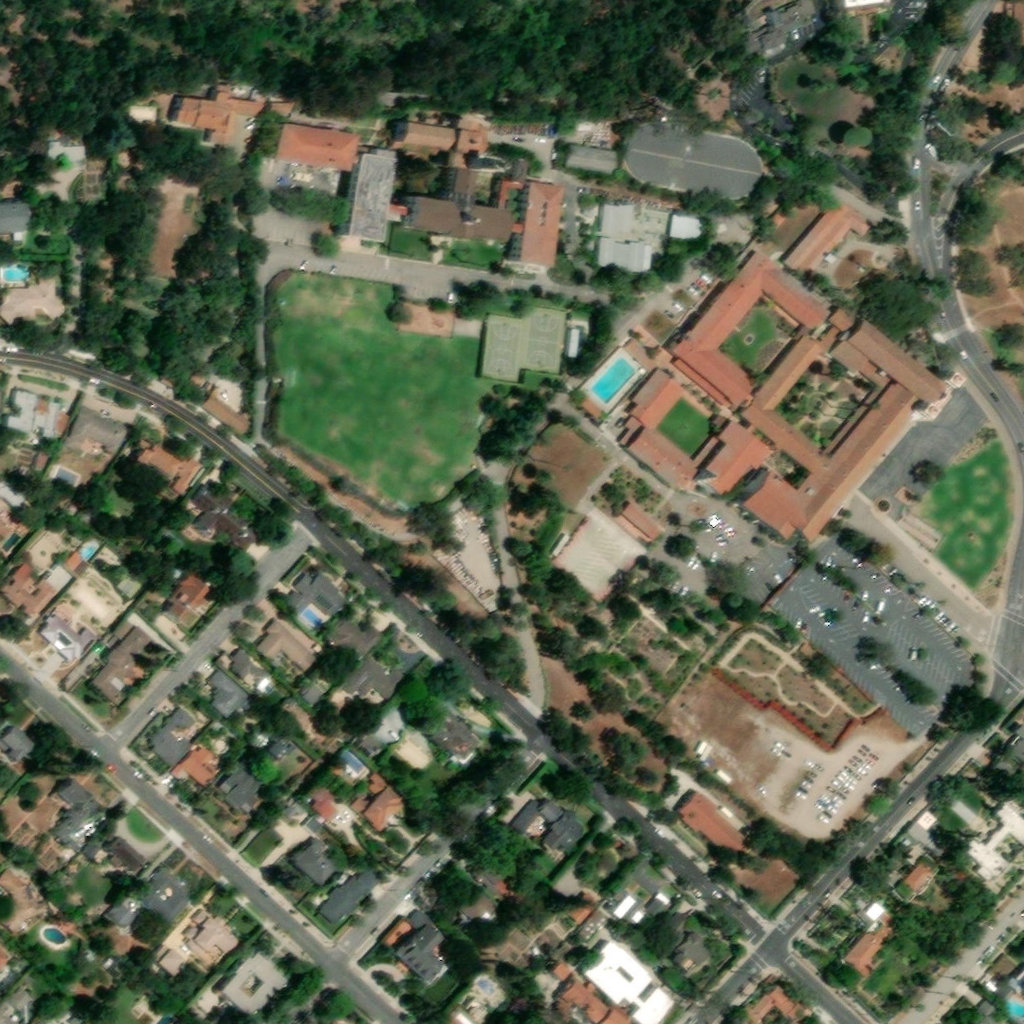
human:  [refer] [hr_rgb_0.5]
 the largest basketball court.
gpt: <box>[[46, 28, 55, 37, 0]]</box>